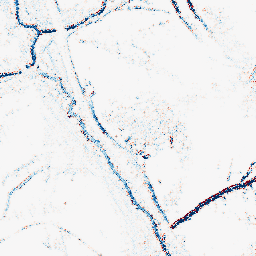
Category: morphological
Decomposition family: morphological_diamond
Decomposition parameters: operation: closing
radius: 3
Upsampling method: regularized
Upsampling parameters: scale: 2
lambda_reg: 0.1
Upsampling scale: 2